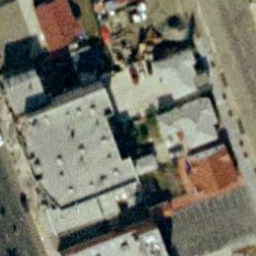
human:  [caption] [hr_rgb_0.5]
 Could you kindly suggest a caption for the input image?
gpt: Many buildings with white and red roofs .

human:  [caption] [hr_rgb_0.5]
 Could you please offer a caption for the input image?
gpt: Many buildings close to each other .

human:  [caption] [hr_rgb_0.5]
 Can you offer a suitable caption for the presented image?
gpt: There are lots of buildings close to each other .

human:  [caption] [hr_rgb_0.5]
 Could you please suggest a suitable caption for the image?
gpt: Lots of buildings close to each other .

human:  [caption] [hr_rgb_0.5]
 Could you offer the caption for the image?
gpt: Just buildings here .